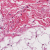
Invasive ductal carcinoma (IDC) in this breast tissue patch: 0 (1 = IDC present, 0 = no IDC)